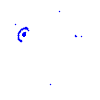
Particle: proton